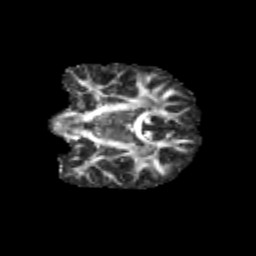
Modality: FA
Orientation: coronal
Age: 13
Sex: male
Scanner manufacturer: siemens
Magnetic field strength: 3 T
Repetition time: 3.8 s
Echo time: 0.07 s